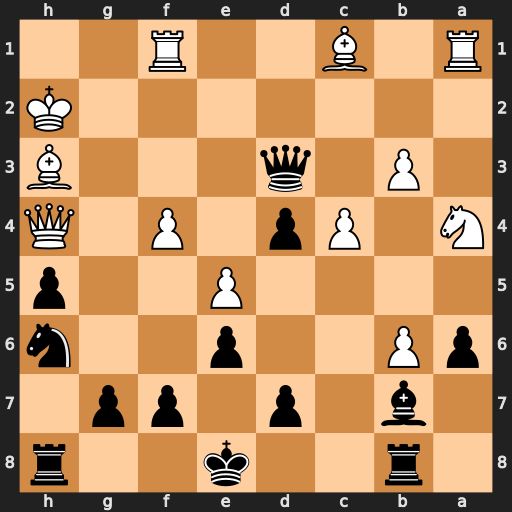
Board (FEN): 1r2k2r/1b1p1pp1/pP2p2n/4P2p/N1Pp1P1Q/1P1q3B/7K/R1B2R2
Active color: b
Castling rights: k
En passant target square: -
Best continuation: Ng4+ Bxg4 Qxf1